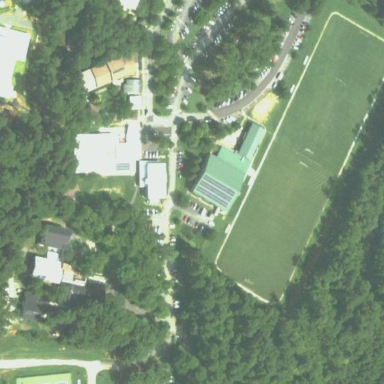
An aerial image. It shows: School.